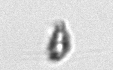
Label: Cryptophyta